Question: When i compose a POST request on my web service using Fiddler Web Debugger (v4.5.1.2), the expected output does always have a prefix and postfix.
.
Top screen: (geojson) input, bottom screen: output.

Anyone an idea why this is and how to get rid of it?
When i generate output in Eclipse, the prefix/postfix are not shown.
Cheers!
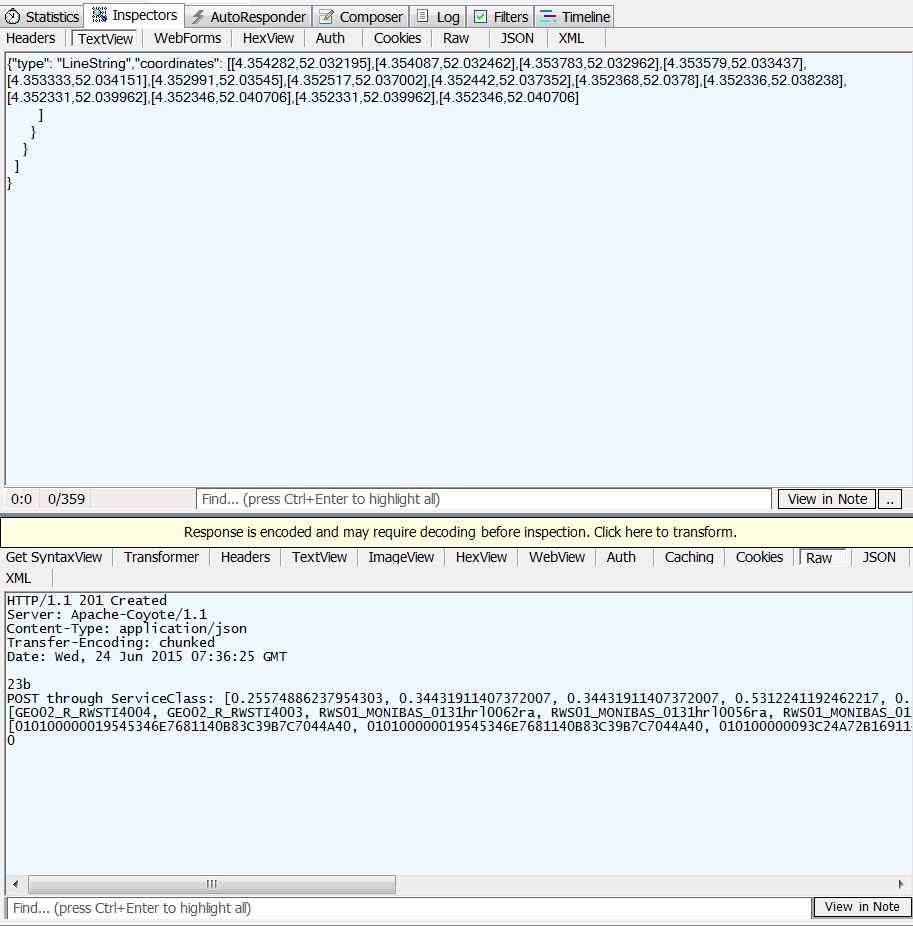
Answer: Turns out that the output is encoded (as stated in the infobar :)). Transforming the output to a regular response gets rid of the prefix and postfix!
Not really a solution, more like a clarification.
Top: Click yellow bar to decode, Bottem: result